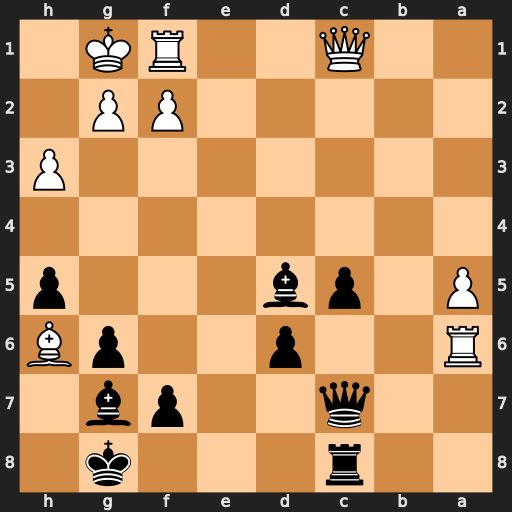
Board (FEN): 2r3k1/2q2pb1/R2p2pB/P1pb3p/8/7P/5PP1/2Q2RK1
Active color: b
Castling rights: -
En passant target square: -
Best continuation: Bxh6 Qxh6 Bc4 Rb6 Bxf1